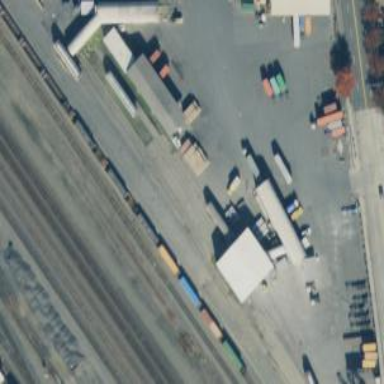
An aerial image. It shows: Railway yard.